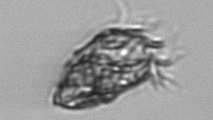
Label: Strombidium_morphotype1